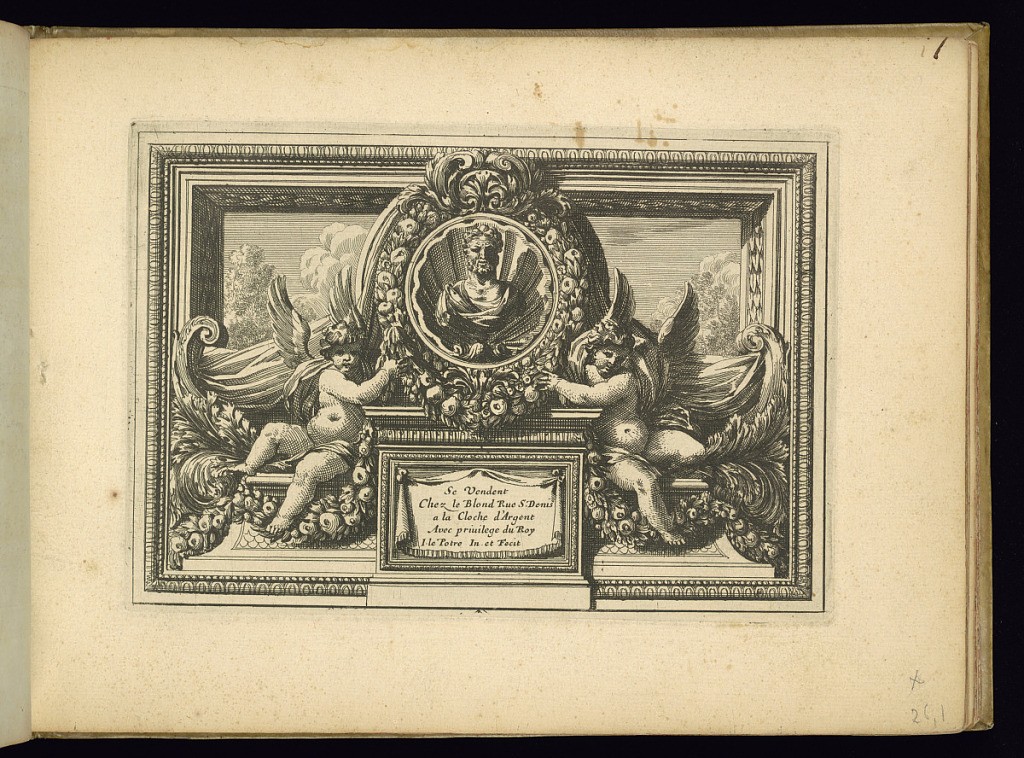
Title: Panel Design
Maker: Jean Le Pautre, French, 1618–1682
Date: ca. 1651
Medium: Etching on laid paper
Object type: Print
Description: Ornamental panel design with a sculpted male portrait bust framed by a shell, scrolling leaves, and a garland of fruit and leaves on a plinth, flanked by winged putti, scrolling leaves, draped textiles, festoons of leaves and fruit with a landscape in the background and framed by carved moldings. The publisher's address is lettered on a draped textile on the front of the plinth in the lower center. The plate is signed.